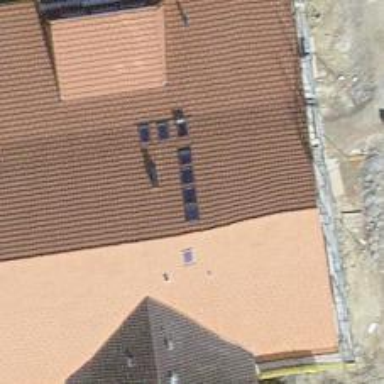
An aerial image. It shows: Solar power generator using photovoltaic method with solar photovoltaic panel types.